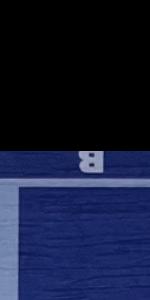
Label: Empty